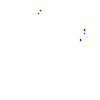
Particle: kaon